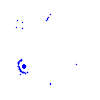
Particle: pion